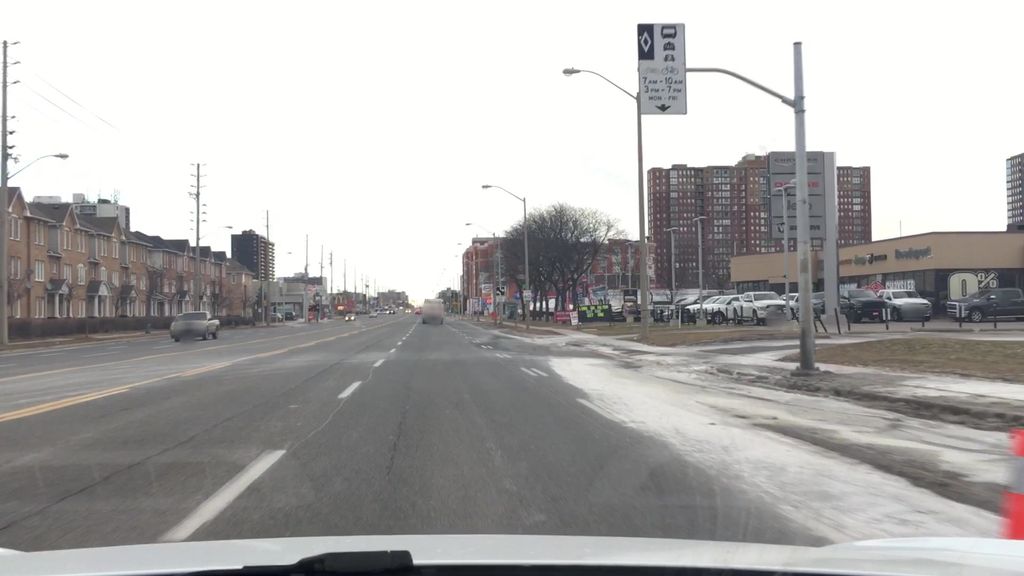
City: toronto